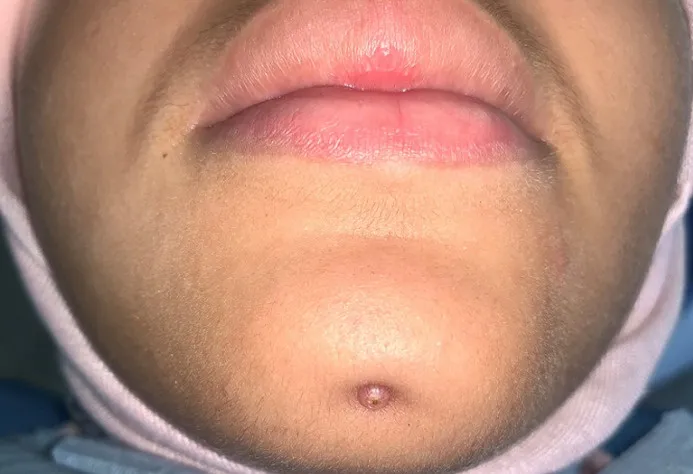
view showing a cutaneous sinus tract associated with the mental protuberance region.
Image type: medical_photograph (skin_photograph)